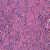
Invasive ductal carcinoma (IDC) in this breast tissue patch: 0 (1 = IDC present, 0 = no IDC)